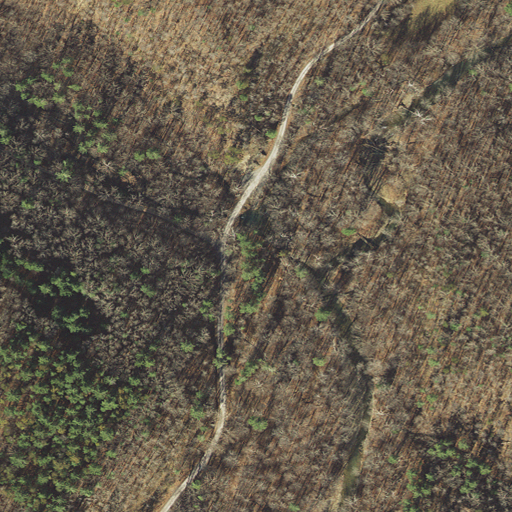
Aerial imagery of valley in Maryland named Pine Lick Hollow containing deciduous forest, open development, mixed forest, and evergreen forest